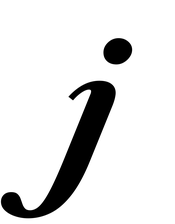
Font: LibreCaslonText-Italic_Bold_Italic